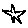
Label: star